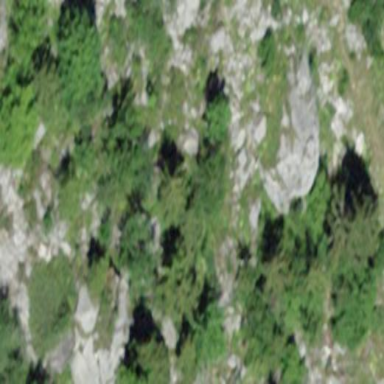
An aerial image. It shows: Forest area.